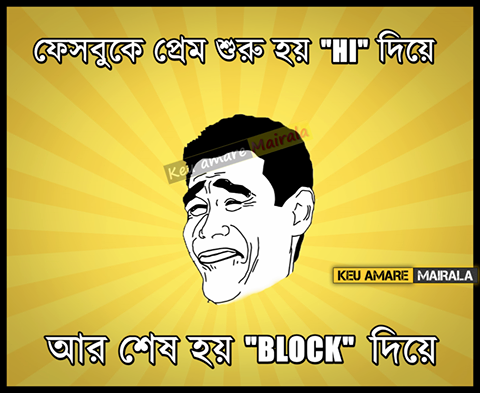
Caption: ফেসবুকে প্রেম শুরু হয় "HI" দিয়ে আর শেষ হয় "BLOCK" দিয়ে
Label: non-hate